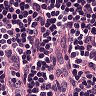
Metastatic tissue present: no